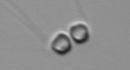
Label: Chaetoceros